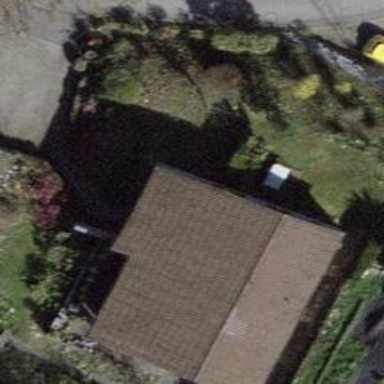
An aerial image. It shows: Building with tiled roof.